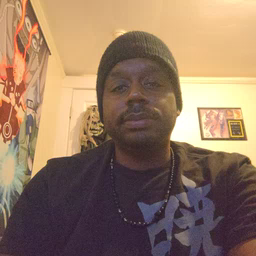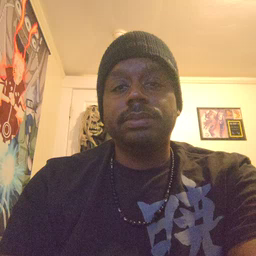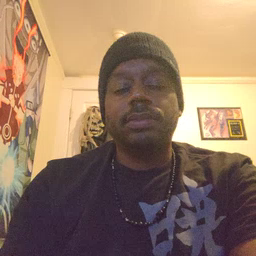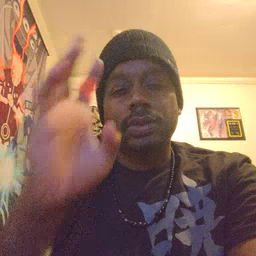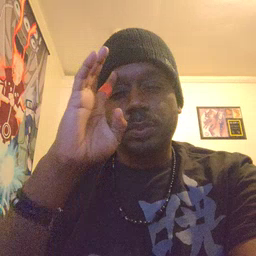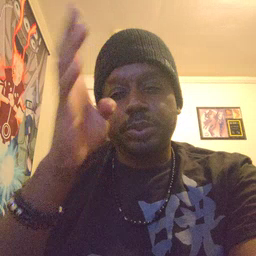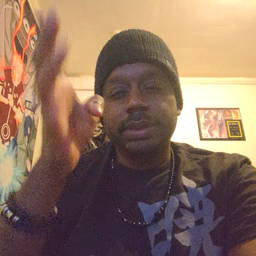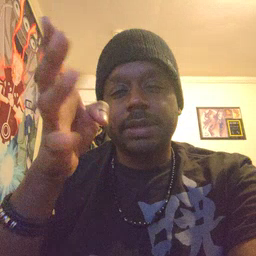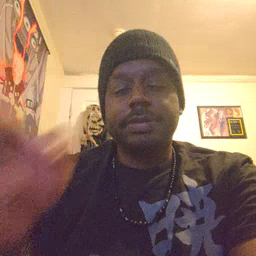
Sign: pretend